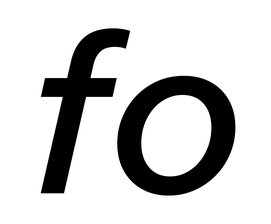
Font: InstrumentSans-Italic_Medium_Italic